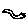
Label: bird